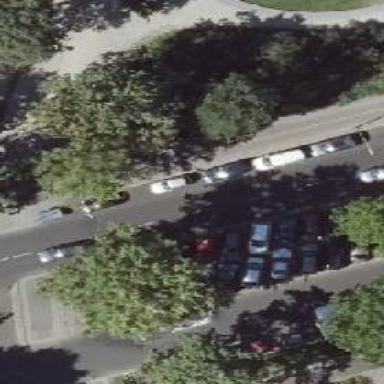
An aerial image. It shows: Parking area with surface.